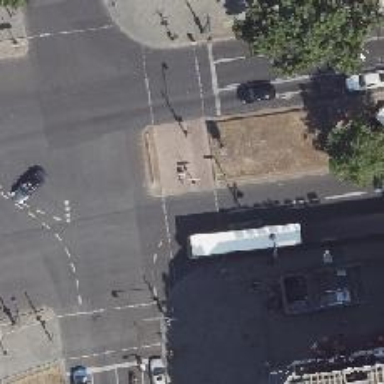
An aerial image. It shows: Traffic island located on footway.